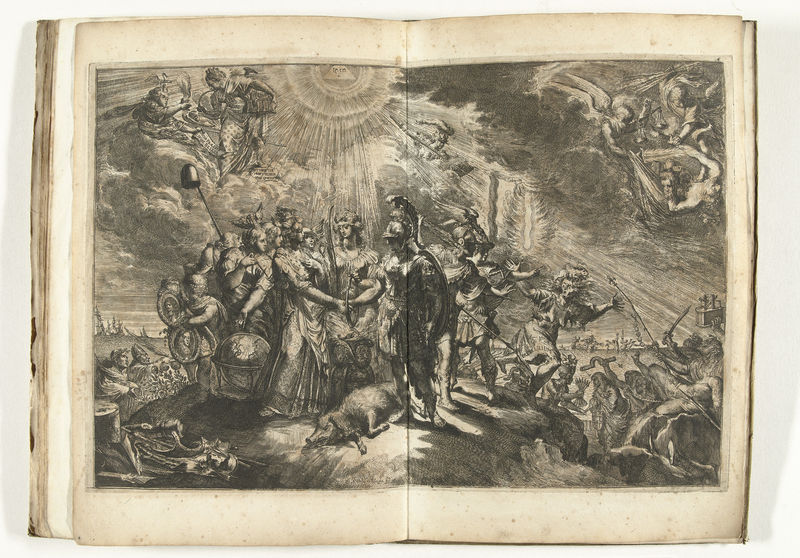
Titel: Nederland sluit eeuwige vrede met Engeland
Künstler: Romeyn de Hooghe
Standort: Amsterdam
Institution: Rijksmuseum
Schlagwörter: men, people, soldier, soldiers, white, women, black, dress, figures, gray, grey, group, meeting, old, portrait, woman, print, sheet, feather, hand, angel, angels, cloud, clouds, gods, greek, heaven, horses, mythology, roman, sky, landscape, sun, death, armor, helmet, uniform, light, drawing, black and white, animals, army, dog, illustration, battle, flying, wings, dead, portraits, renaissance, shine, moon, war, god, mars, shield, book, globe, page, scared, goddesses, illumination, fear, manuscript, triangle, meal, halo, romans, sacrifice, pages, divine, victory, pyramid, knights, helmets, warriors, boar, hunting, folio, pig, old fashioned, hercules, rays, handshake, ares, stained, ray, plume, hog, archangels, agreement, sacrific, illuminati, legionnaire, masonic, illimunati, globes, deeds, tasks, all seeing eye, demigods